Chest X-ray:
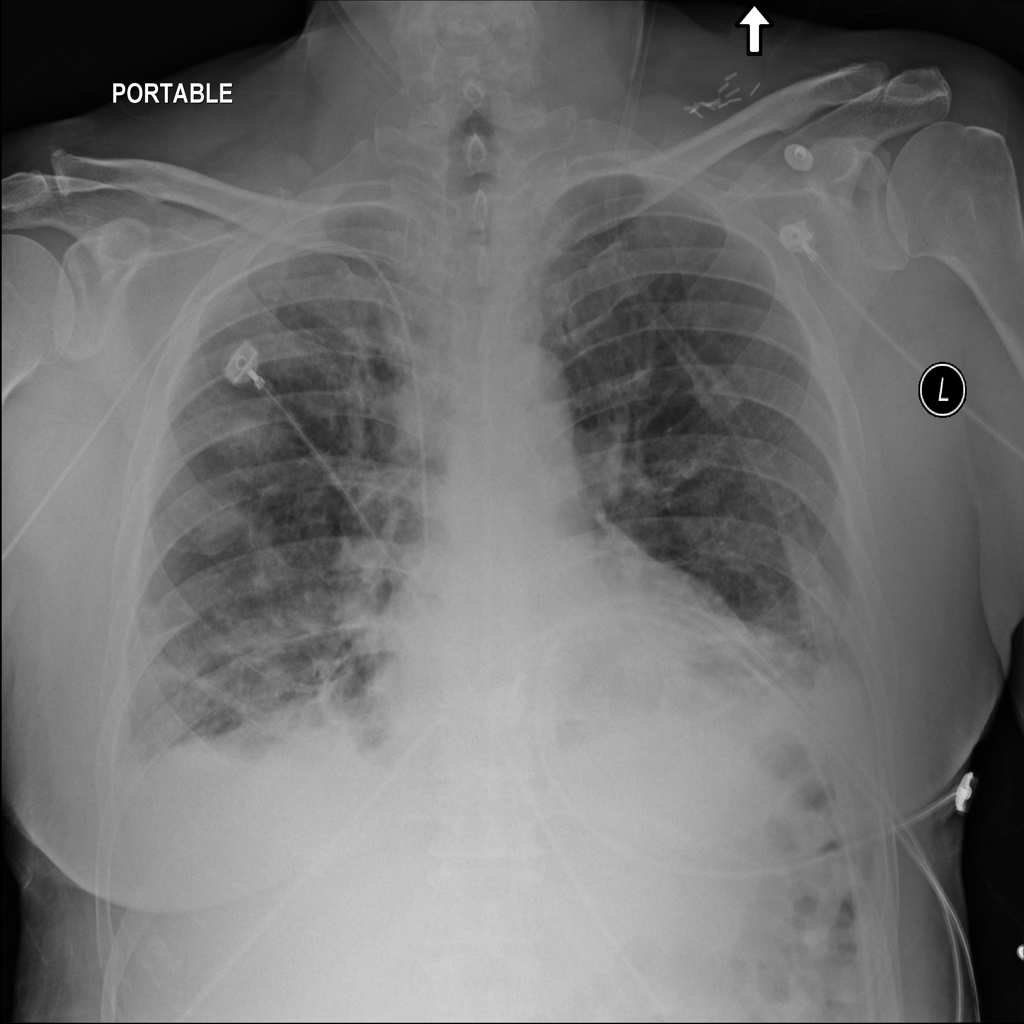
Findings: Consolidation, Effusion
No abnormal finding: no